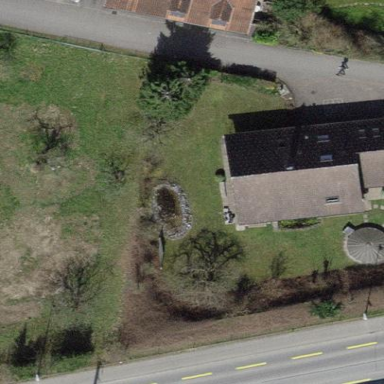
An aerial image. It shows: Detached building with gabled roof.